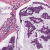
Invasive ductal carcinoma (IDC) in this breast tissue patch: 1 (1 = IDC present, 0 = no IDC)